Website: lowes
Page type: delivery-shipping
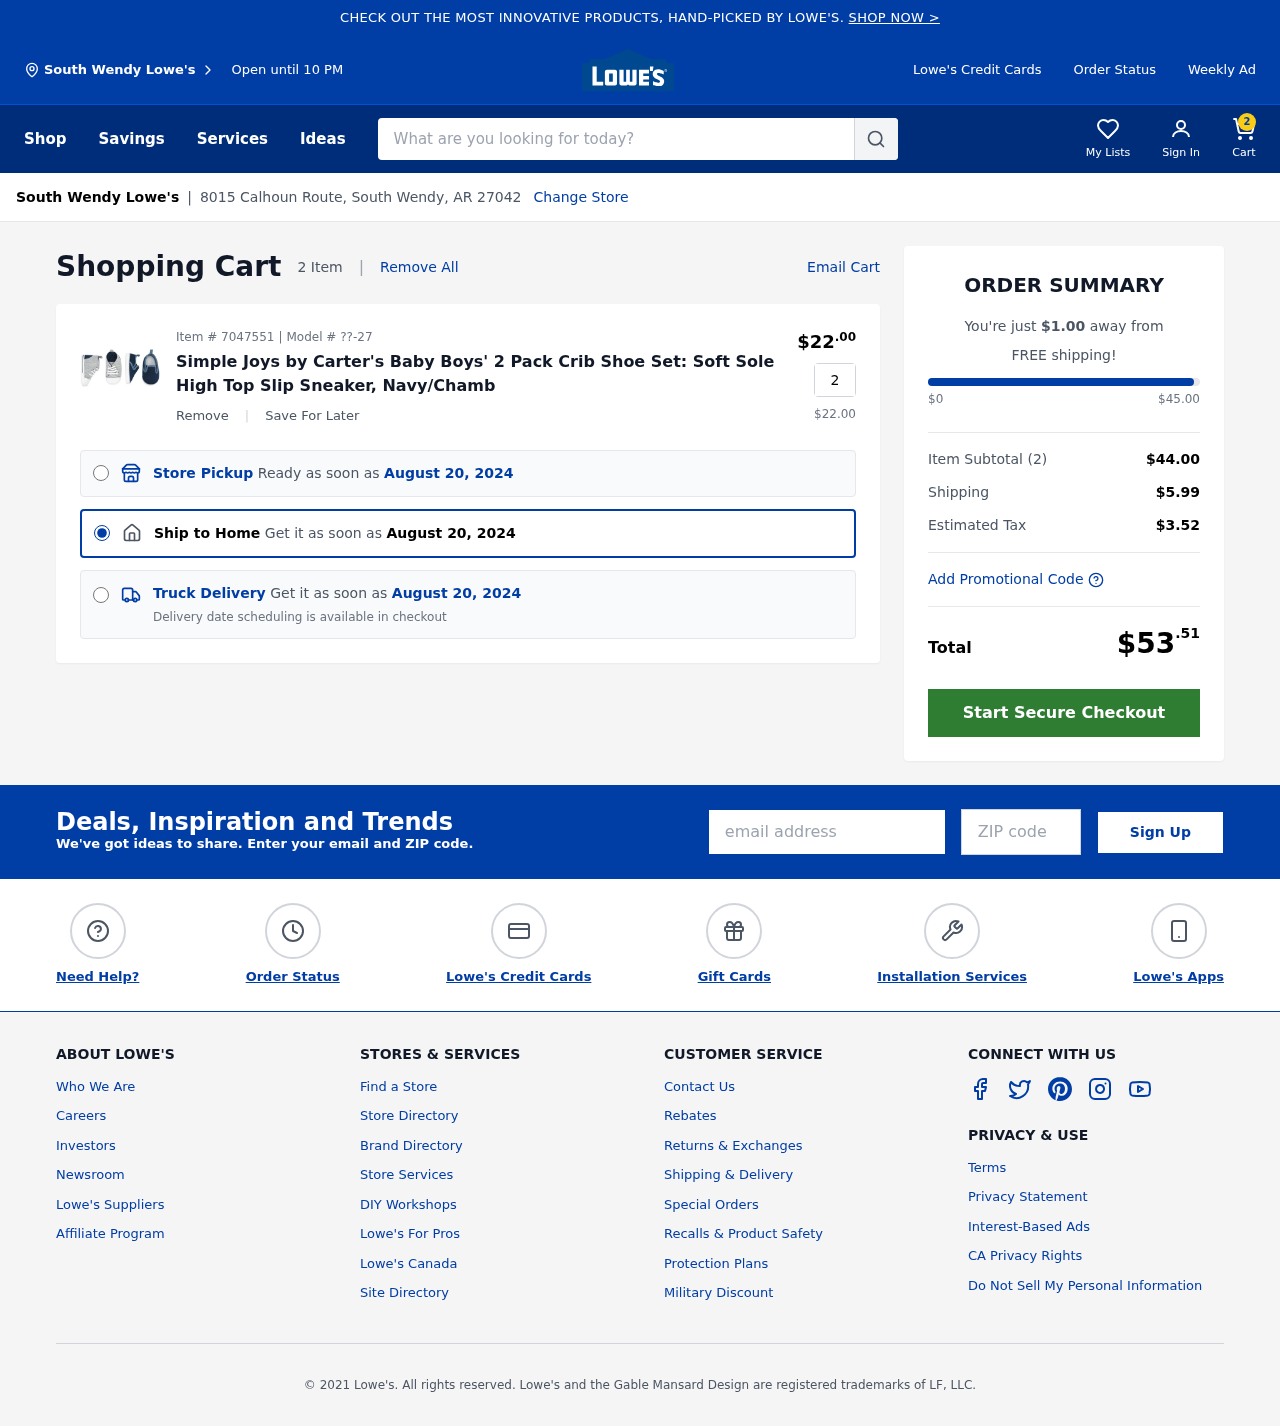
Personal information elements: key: PII_CITY
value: South Wendy
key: PII_EMAIL
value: michaelwilliams@hotmail.com
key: PII_POSTCODE
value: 27042
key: PII_STREET
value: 8015 Calhoun Route
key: PII_CITY2
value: South Wendy
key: PII_CITY_STATE_ZIP
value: South Wendy, AR 27042
Product elements: key: PRODUCT1_NAME
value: Simple Joys by Carter's Baby Boys' 2 Pack Crib Shoe Set: Soft Sole High Top Slip Sneaker, Navy/Chamb
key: PRODUCT1_PRICE
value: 22
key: PRODUCT1_QUANTITY
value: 2
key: PRODUCT1_MODEL
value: ??-27
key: PRODUCT1_PRICE2
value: $22.00
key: PRODUCT1_ITEM_NUMBER
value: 7047551
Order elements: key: ORDER_NUM_ITEMS
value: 2
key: ORDER_DELIVERY_DATE
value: August 20, 2024
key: ORDER_DELIVERY_DATE2
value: August 20, 2024
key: ORDER_DELIVERY_DATE3
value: August 20, 2024
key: AMOUNT_TO_FREE_SHIPPING
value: $1.00
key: ORDER_SUBTOTAL
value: $44.00
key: ORDER_SHIPPING_COST
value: $5.99
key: ORDER_TAX
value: $3.52
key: ORDER_TOTAL
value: $53.51
Search elements: key: HEADER_SEARCH
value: What are you looking for today?